Interaction volume radius: 5 \u00c5
Interaction volume height: 40 \u00c5
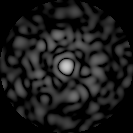
Disorder parameter: 0.8107